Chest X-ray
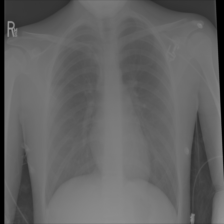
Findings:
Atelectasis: negative
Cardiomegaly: negative
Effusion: negative
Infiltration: negative
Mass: negative
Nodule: negative
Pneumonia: negative
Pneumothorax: positive
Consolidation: negative
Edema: negative
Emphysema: negative
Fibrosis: negative
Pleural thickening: negative
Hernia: negative